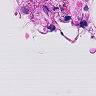
Metastatic tissue present: no